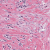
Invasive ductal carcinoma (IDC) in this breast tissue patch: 1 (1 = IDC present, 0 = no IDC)